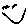
Label: smiley face